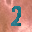
Label: 2